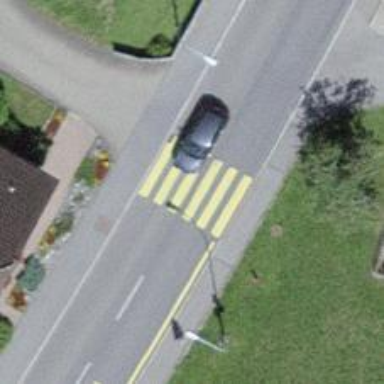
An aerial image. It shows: Marked zebra crossing on the road.